Question: I have designed a layout in QML to learn more about its features and have some questions on the "Best Practices" in designing such layout. Here it is:

It is essentially a consisted of three s, each one with some s. The size of each Row and Rectangle should be calculate such as:
- - - - - - - - -
The QML I have came up with is working and is in the following. I have some questions about it:
1. I have set the width and height percentages using Layout.preferredHeight: x*parent.height pattern. Other options caused some issues (e.g. preferredHeight caused binding loop warnings). Is my approach correct and efficient?
2. As a hack, I set Layout.fillWidth: true for the first element of Row #2 and Row #3, which doesn't make sense to me, but does work. If I set their width as percentage (e.g. Layout.preferredWidth: 0.2*parent.width) their row will collapse to width 0. Is this an expected behavior? Is there any better workaround?
3. Do you have any recommendation on the layouts? Am I on the right path?
Here is my QML code for the layout:
'''
ApplicationWindow {
x: 500
y: 100
width: 250
height: 150
visible: true
ColumnLayout {
anchors.fill: parent
spacing: 0
RowLayout {
spacing: 0
Layout.preferredHeight: 0.4*parent.height
Layout.fillHeight: false
Rectangle {
Layout.fillHeight: true
Layout.fillWidth: true
color: "red"
}
}
RowLayout {
spacing: 0
Layout.preferredHeight: 0.2*parent.height
Layout.fillHeight: false
Rectangle {
Layout.fillHeight: true
Layout.fillWidth: true
color: "darkGreen"
}
Rectangle {
Layout.fillHeight: true
Layout.preferredWidth: 0.8*parent.width
color: "lightGreen"
}
}
RowLayout {
spacing: 0
Layout.preferredHeight: 0.4*parent.height
Layout.fillHeight: false
Rectangle {
Layout.fillHeight: true
Layout.fillWidth: true
color: "darkBlue"
}
Rectangle {
Layout.fillHeight: true
Layout.preferredWidth: 0.2*parent.width
color: "blue"
}
Rectangle {
Layout.fillHeight: true
Layout.preferredWidth: 0.4*parent.width
color: "lightBlue"
}
}
}
}
'''
My approach seems to be more hacky than I expected:
1. Putting Text elements as children in this layout raises binding loop warnings like:
> QML QQuickLayoutAttached: Binding loop detected for property "preferredWidth"
If a wrap Text inside a the warnings disappear.
1. The spacing: 0 seems to play an important role. Omitting it will causes binding loop warnings.
While my approach to fluid layout design in QML works, it has some serious issue and might not fall under the "best practices".
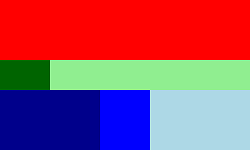
Answer: QtQuick.Layout does not provide any real improvements over the classical anchoring system. I would recommand to avoid them. You can have way more control over your layout using anchors.
Here is the exact same design without QtQuick.Layout :
'''
ApplicationWindow {
x: 500
y: 100
width: 250
height: 150
visible: true
Column {
anchors.fill: parent
Row {
anchors.left: parent.left
anchors.right: parent.right
height: 0.4 * parent.height
Rectangle {
anchors.top: parent.top
anchors.bottom: parent.bottom
width: parent.width
color: "red"
}
}
Row {
anchors.left: parent.left
anchors.right: parent.right
height: 0.2 * parent.height
Rectangle {
anchors.top: parent.top
anchors.bottom: parent.bottom
width: 0.2 * parent.width
color: "darkGreen"
}
Rectangle {
anchors.top: parent.top
anchors.bottom: parent.bottom
width: 0.8 * parent.width
color: "lightGreen"
}
}
Row {
anchors.left: parent.left
anchors.right: parent.right
height: 0.4 * parent.height
Rectangle {
anchors.top: parent.top
anchors.bottom: parent.bottom
width: 0.4 * parent.width
color: "darkBlue"
}
Rectangle {
anchors.top: parent.top
anchors.bottom: parent.bottom
width: 0.2 * parent.width
color: "blue"
}
Rectangle {
anchors.top: parent.top
anchors.bottom: parent.bottom
width: 0.4 * parent.width
color: "lightBlue"
}
}
}
}
'''
So far I never met any design that was impossible to do without QtQuick.Layout.